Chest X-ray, AP view. Patient: 56 years old, sex F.
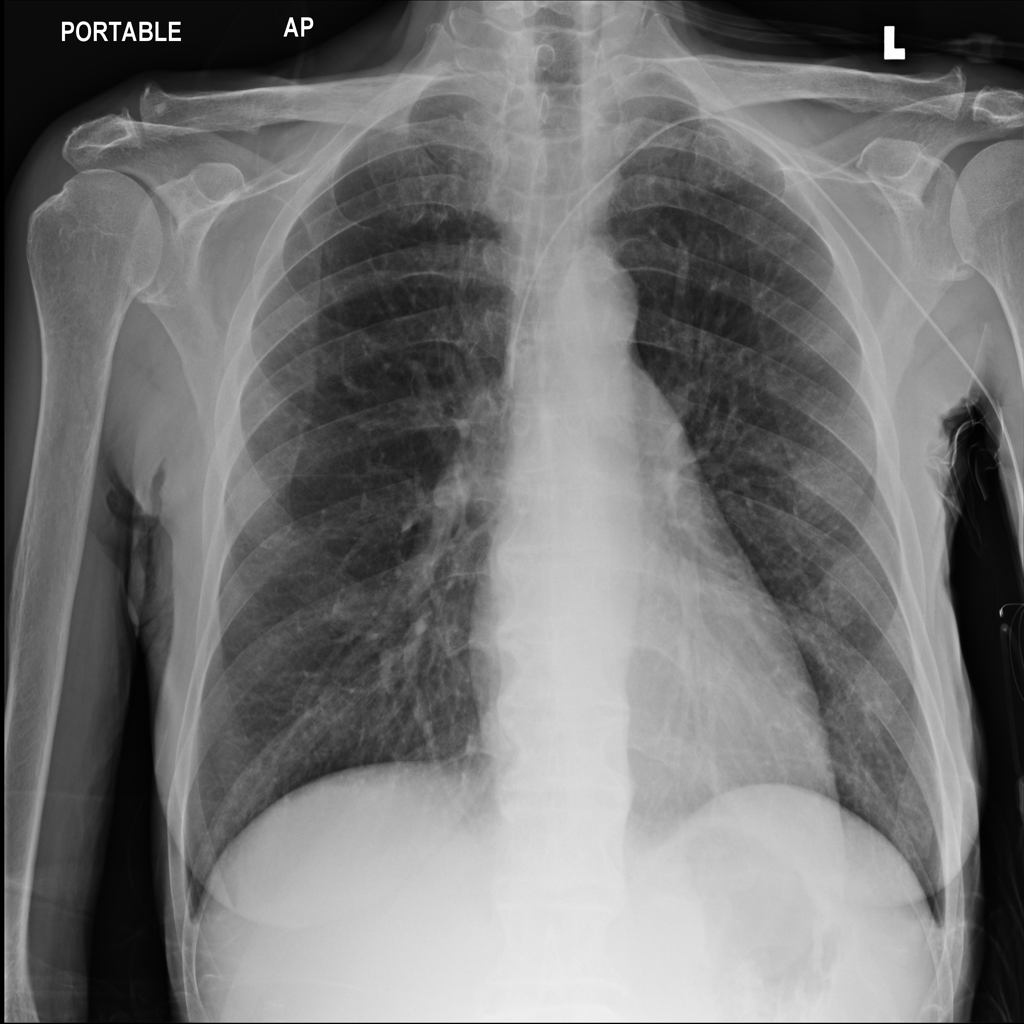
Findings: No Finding